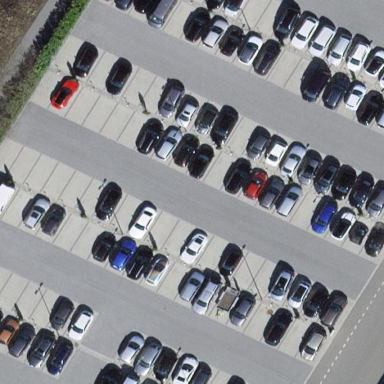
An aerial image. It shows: Parking area.